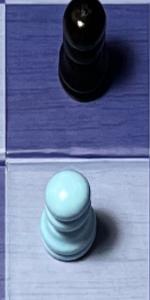
Label: Pawn_White